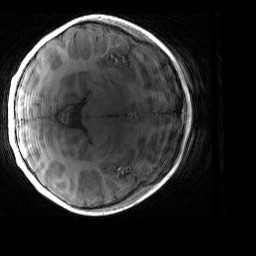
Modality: T1w
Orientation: axial
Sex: female
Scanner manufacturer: siemens
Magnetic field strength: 3 T
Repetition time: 1.9 s
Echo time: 0.00243 s